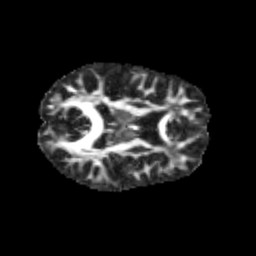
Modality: FA
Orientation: axial
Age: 12
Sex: female
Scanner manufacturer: siemens
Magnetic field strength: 3 T
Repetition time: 3.8 s
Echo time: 0.07 s